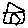
Label: house